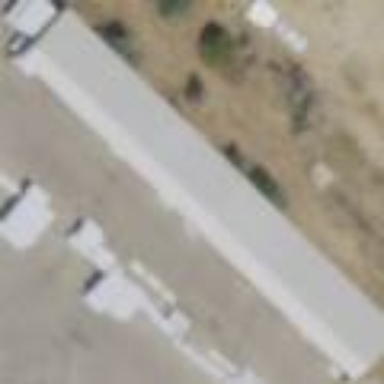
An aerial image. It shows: Warehouse.